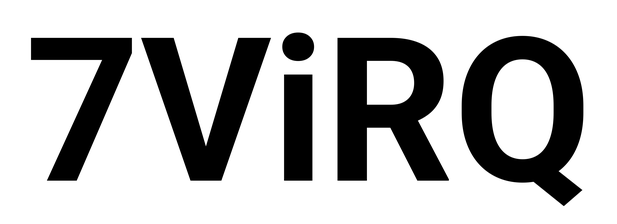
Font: Roboto_Bold